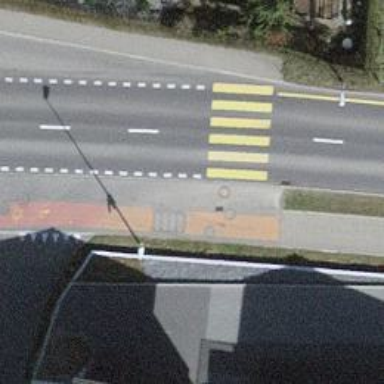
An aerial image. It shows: Uncontrolled zebra crossing with zebra markings.